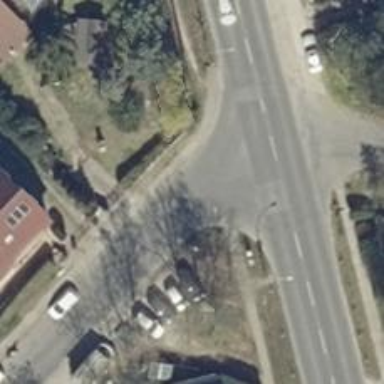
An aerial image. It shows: Residential road with asphalt surface.